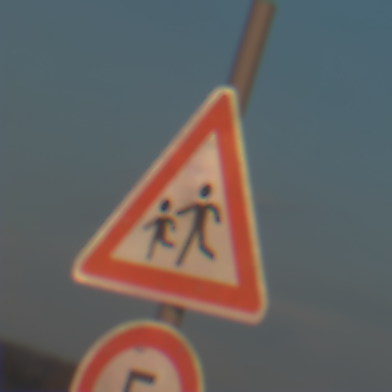
Verkehrszeichen: KinderRechts
Zusatzzeichen unten: Geschwindigkeit5
Umgebung: Outdoor, RoadRail
Tageszeit: SunriseSunset
Wetter: PartlyCloudy
Licht: Natural
Jahreszeit: NotSpecified
Kontrast: HighContrast